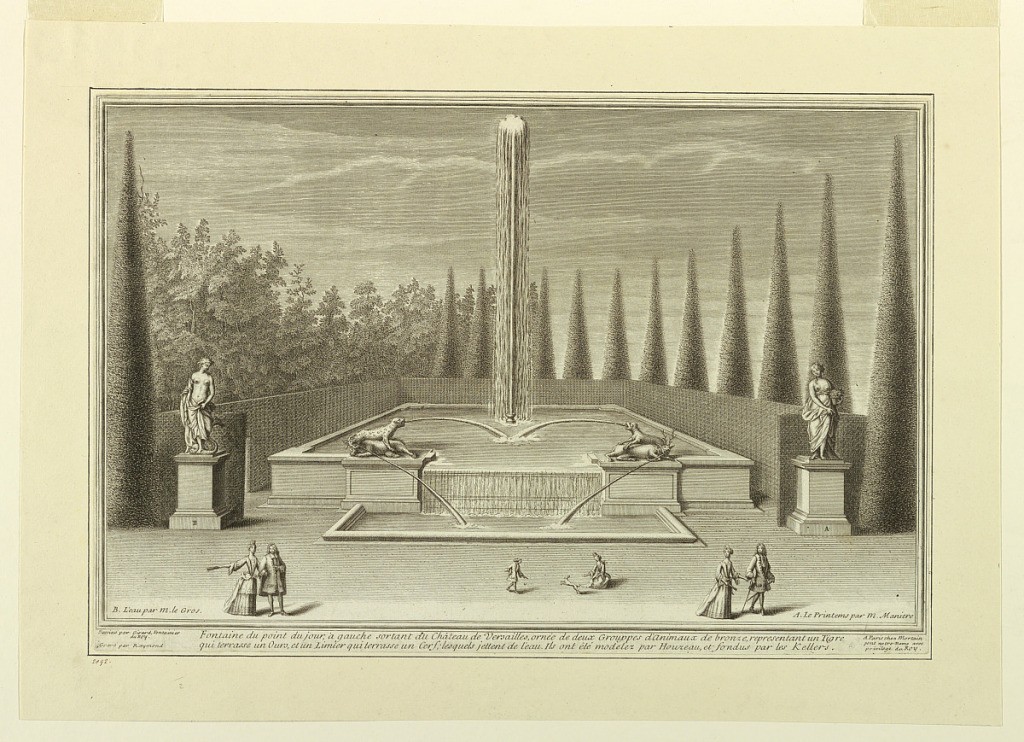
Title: Fountain of the Animals at Versailles
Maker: Jean Raymond, 1695 - 1766
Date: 1763
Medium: Engraving on paper
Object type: Print
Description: A single spout fountain in a square basin fed by pairs of animals stands in a hedged-in area bordered by clipped trees. Figures in the foreground.